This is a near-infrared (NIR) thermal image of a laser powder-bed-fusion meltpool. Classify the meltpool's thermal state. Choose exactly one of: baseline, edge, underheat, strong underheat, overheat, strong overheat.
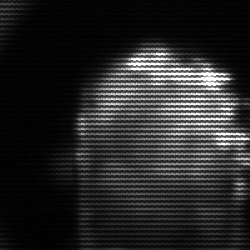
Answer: baseline